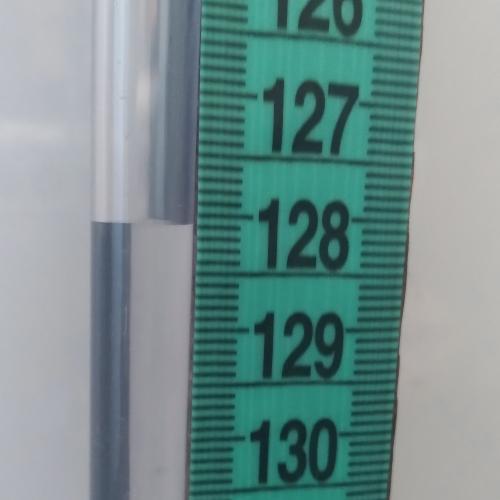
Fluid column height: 128.1 cm